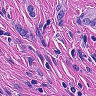
Metastatic tissue present: yes